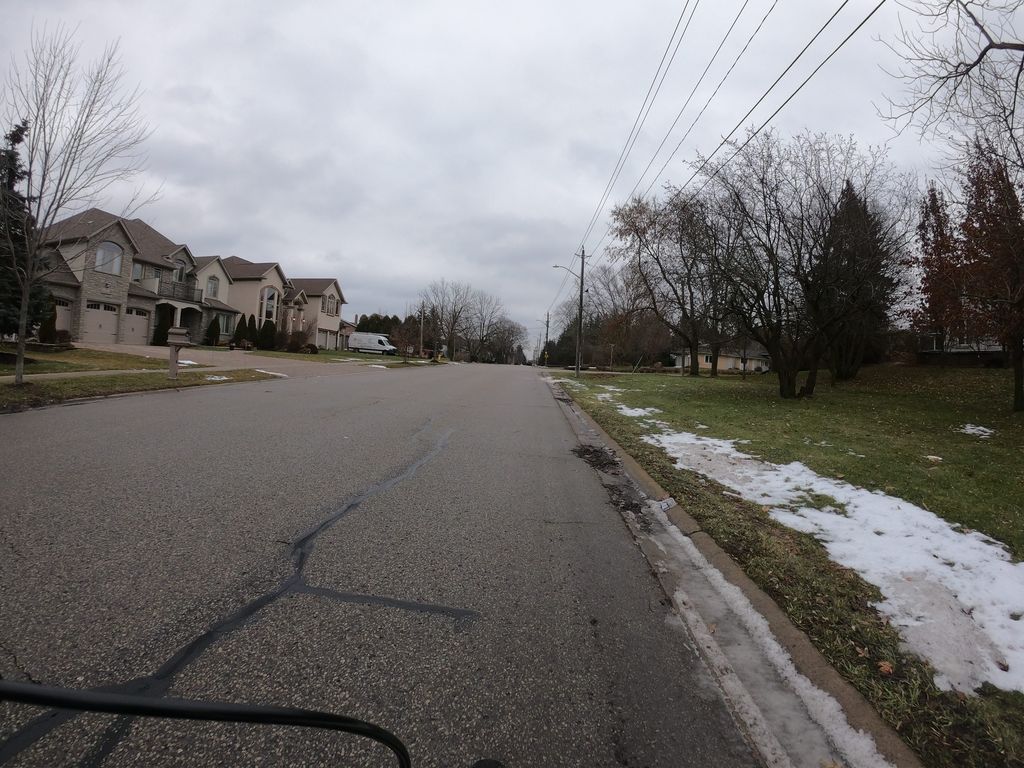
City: kitchener-waterloo